Chest X-ray. View position: PA
Patient age: 40
Patient sex: F
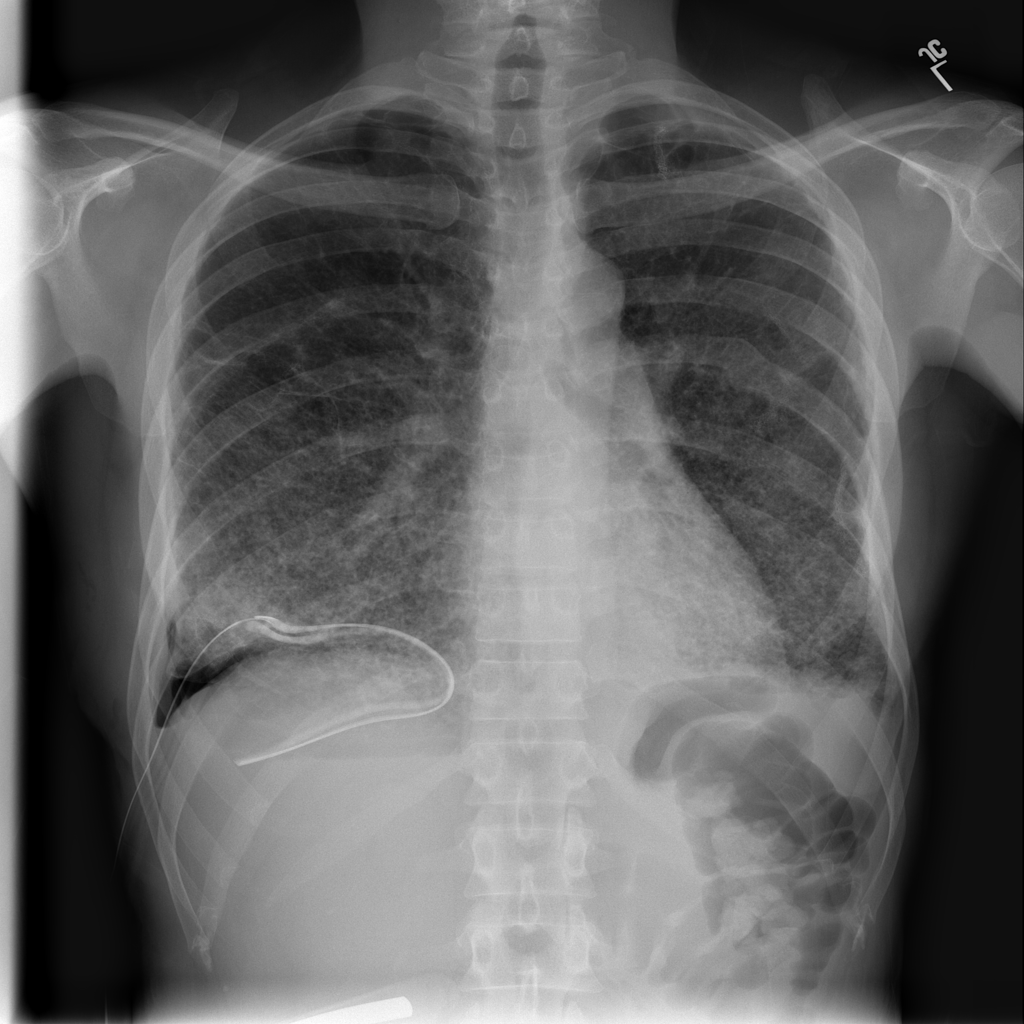
Finding: Pneumothorax